Question: Hello I want to use 'google play service' in the android project. Right now I don't have it in my system so I am trying to install it using SDK manager but it's not listing 'Google Play Service'. I am not sure if I am missing anything in this.
Please help & thanks in advance.

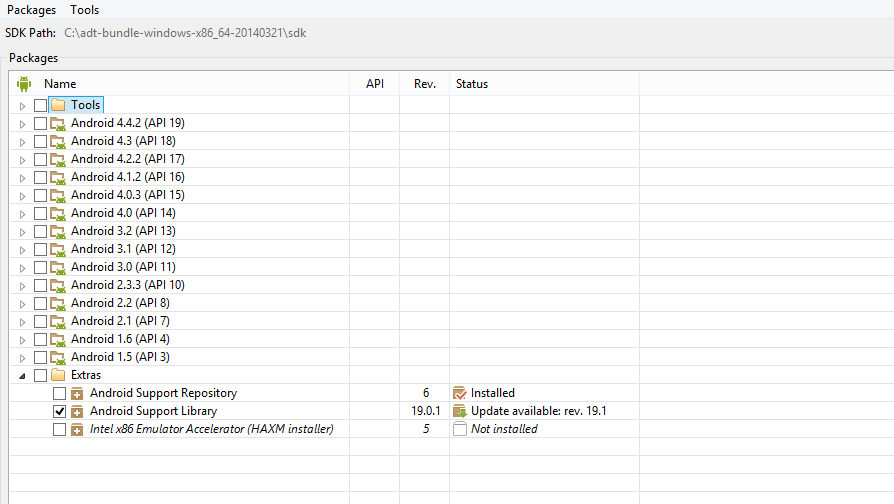
Answer: I simply updated my SDK Tools & SDK Platform-tools & restart the SDK manager then it is listing all options. Thanks